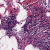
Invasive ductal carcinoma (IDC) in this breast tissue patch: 0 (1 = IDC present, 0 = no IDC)